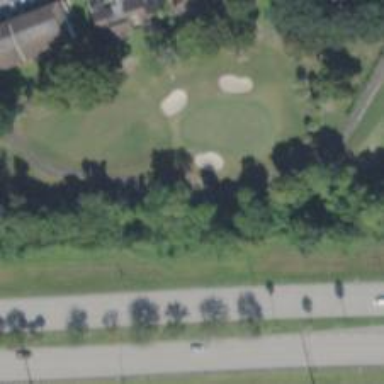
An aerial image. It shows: Path for golf carts.